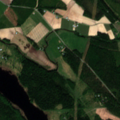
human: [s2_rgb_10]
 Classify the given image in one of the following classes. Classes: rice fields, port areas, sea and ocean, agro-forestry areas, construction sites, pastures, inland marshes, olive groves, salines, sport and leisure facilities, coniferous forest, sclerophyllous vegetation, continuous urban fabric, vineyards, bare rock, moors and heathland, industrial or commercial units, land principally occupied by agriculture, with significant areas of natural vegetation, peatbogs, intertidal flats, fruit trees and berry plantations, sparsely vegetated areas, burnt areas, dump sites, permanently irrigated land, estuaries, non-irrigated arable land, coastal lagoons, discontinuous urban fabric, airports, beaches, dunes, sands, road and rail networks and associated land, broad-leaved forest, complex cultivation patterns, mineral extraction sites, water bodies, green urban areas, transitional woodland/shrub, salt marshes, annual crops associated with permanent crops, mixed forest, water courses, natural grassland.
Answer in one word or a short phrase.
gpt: non-irrigated arable land, mixed forest